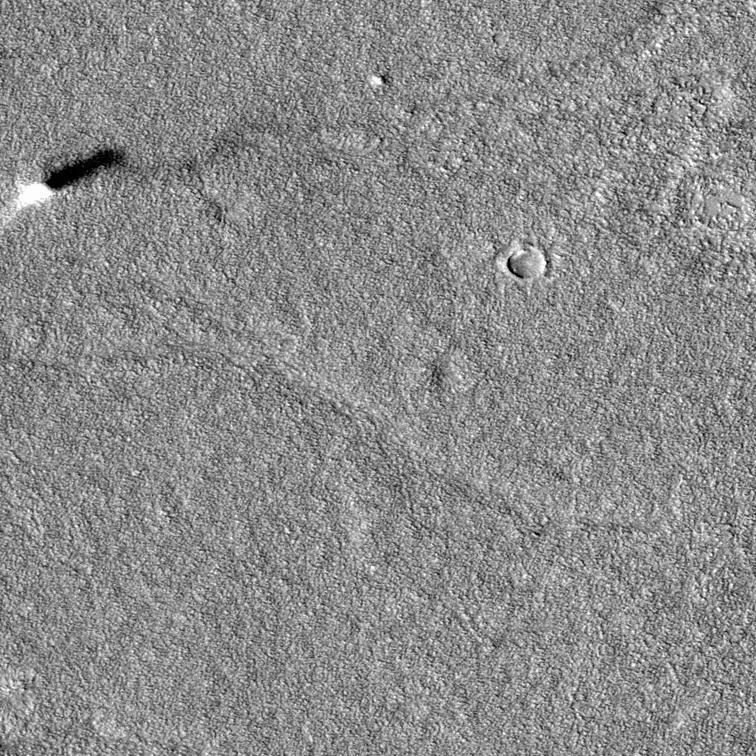
Label: dustdevil